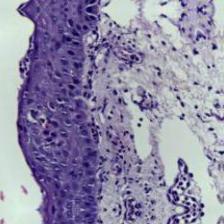
Diagnosis: Normal